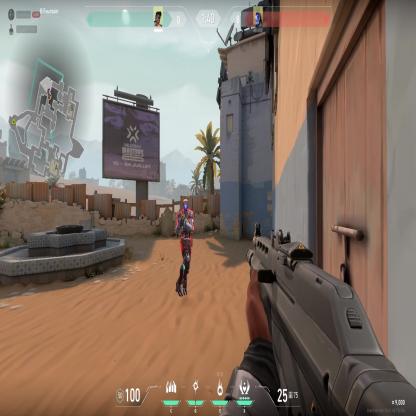
Label: enemy